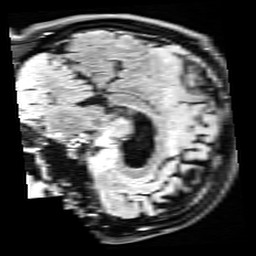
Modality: FLAIR
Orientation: sagittal
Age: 68
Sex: male
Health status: healthy
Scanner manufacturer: siemens
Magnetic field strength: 3 T
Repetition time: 9 s
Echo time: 0.088 s